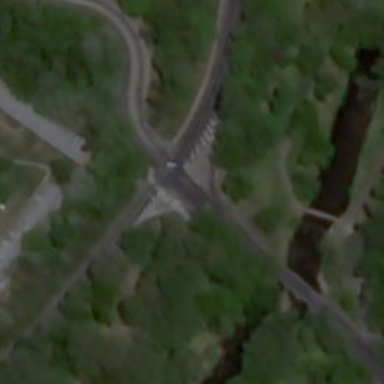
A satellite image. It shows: Marked road crossing.